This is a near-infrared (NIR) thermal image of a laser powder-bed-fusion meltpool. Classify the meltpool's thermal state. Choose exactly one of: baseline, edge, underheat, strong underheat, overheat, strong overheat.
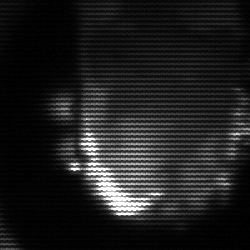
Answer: baseline